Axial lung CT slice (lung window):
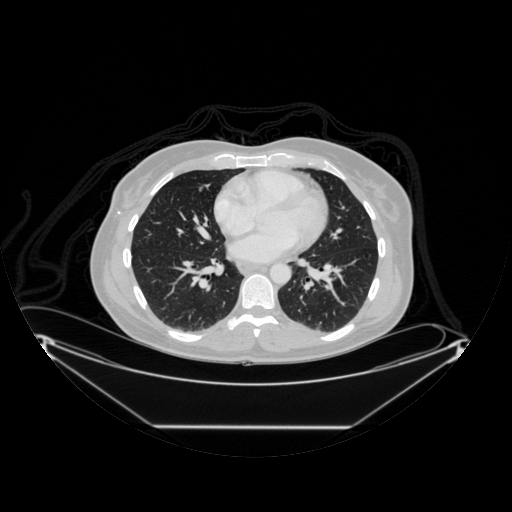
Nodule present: no